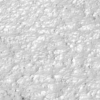
Label: not_dusty